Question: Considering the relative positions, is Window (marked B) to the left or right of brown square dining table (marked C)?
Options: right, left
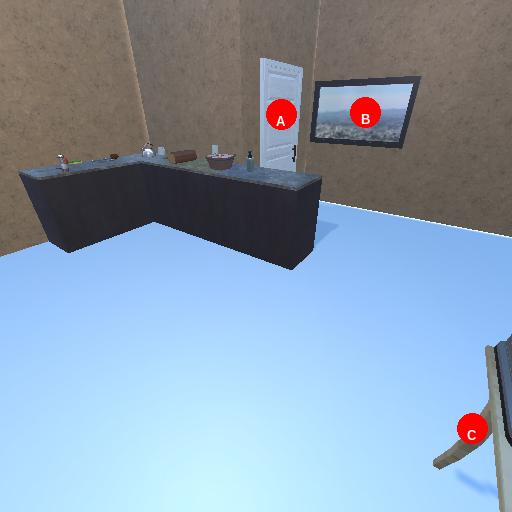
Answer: right